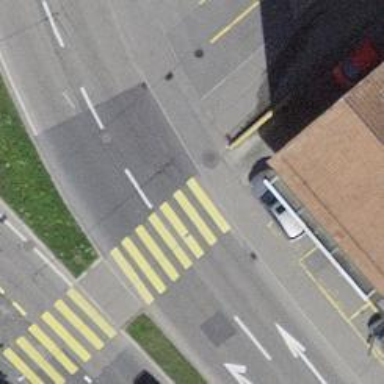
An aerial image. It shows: Kerb barrier.